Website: lowes
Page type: address-validator
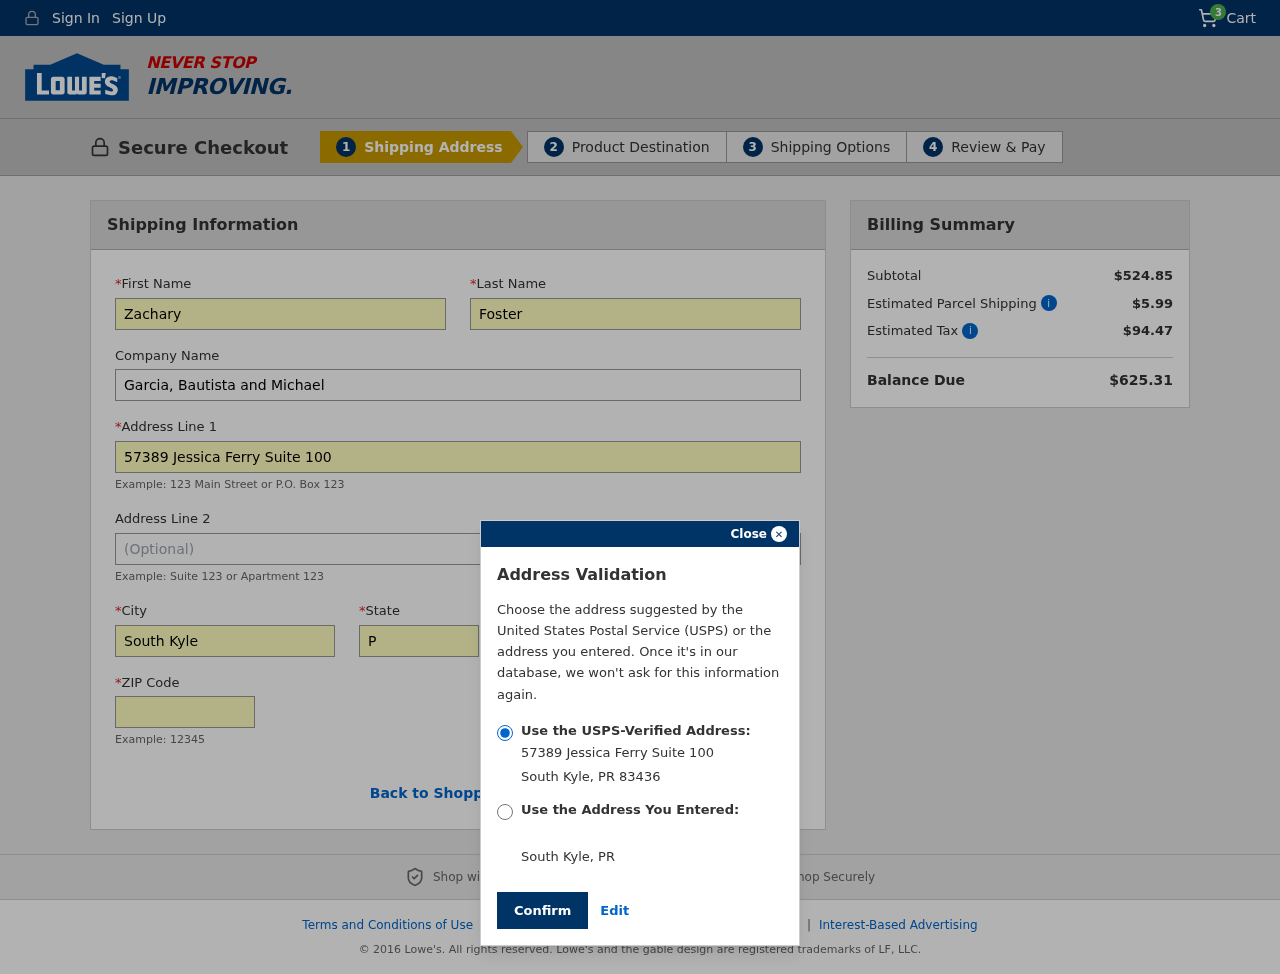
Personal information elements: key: PII_CITY
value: South Kyle
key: PII_COMPANY
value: Garcia, Bautista and Michael
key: PII_FIRSTNAME
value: Zachary
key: PII_LASTNAME
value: Foster
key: PII_POSTCODE
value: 83436
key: PII_STATE
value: PR
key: PII_STATE_ABBR
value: PR
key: PII_STREET
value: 57389 Jessica Ferry Suite 100
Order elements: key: ORDER_NUM_ITEMS
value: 3
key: ORDER_SUBTOTAL
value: $524.85
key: ORDER_SHIPPING_COST
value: $5.99
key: ORDER_TAX
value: $94.47
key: ORDER_TOTAL
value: $625.31